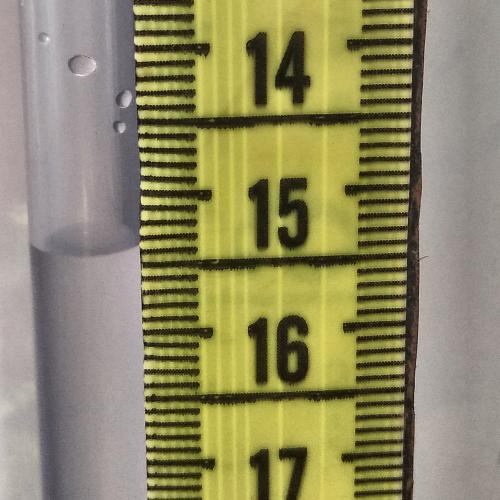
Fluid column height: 15.4 cm